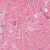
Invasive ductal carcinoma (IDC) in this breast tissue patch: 0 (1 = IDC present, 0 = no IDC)